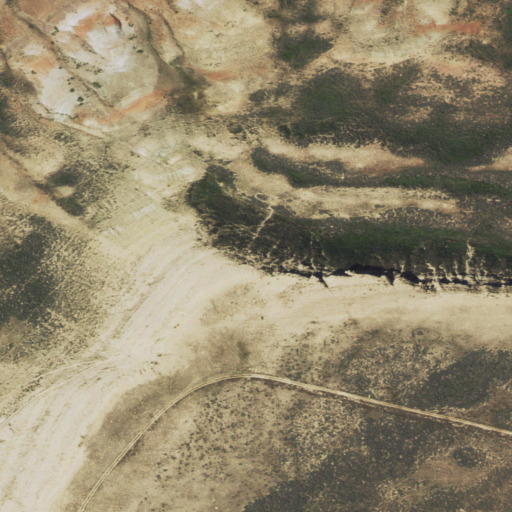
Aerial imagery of cliff(s) in Wyoming named Sand Butte Rim containing shrub, evergreen forest, and grassland